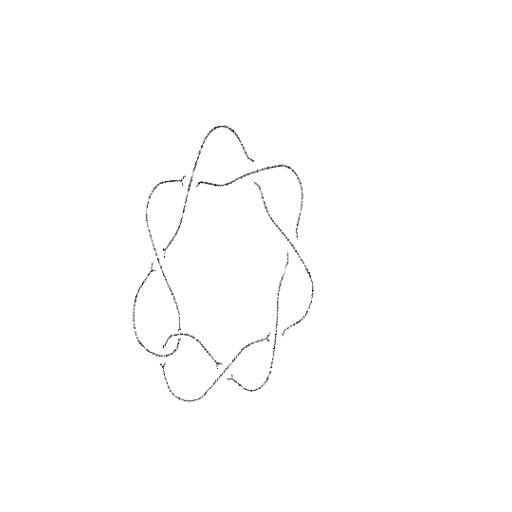
Crossing number: 8